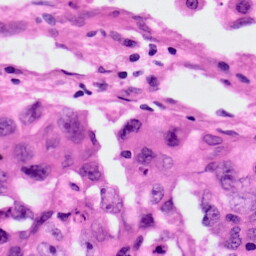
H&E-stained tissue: Lung